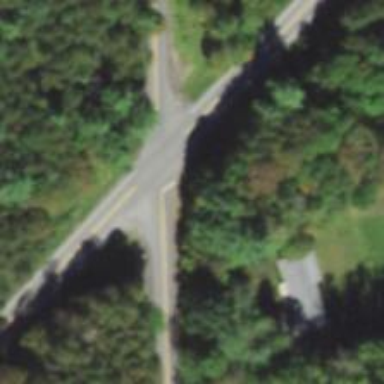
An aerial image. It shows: Stop road.